Question: I have been trying to make a layout for an Android app that functions like a car Speedometer.
Something like this:

I basically want there to be 5 clickable Views across the radius of the dial, and have the dial point to the currently selected item. If possible it would be good to be able to click and drag the dial. I would also want this layout to work nicely with different screen sizes and resolutions, including tablets.
How could something like this be accomplished?
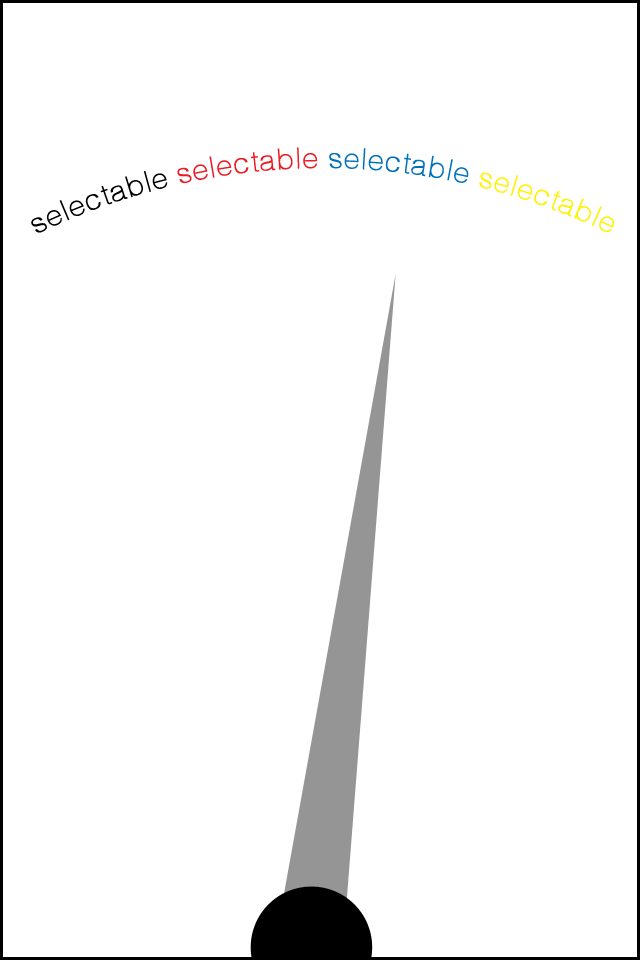
Answer: I don't know exactly how much <URL> will help, but it goes over a similar design and shows how to place things at angles around a curve.
For each selectable view, I would also advise that you keep use keep track of the coordinates of each item, so you can use trig to calculate the proper angle for the dial to display (getting the dial to display at an angle is covered in that link).

So, you can set up 'OnClickListener's for each of your selectable items about the gauge, and in each instance, calculate the proper angle for the dial to spin to, and position it there using the information found in that link.
I'm not sure how much this helped, if at all, but it should at least give you an idea on creating custom 'View's and whatnot.
Good luck!